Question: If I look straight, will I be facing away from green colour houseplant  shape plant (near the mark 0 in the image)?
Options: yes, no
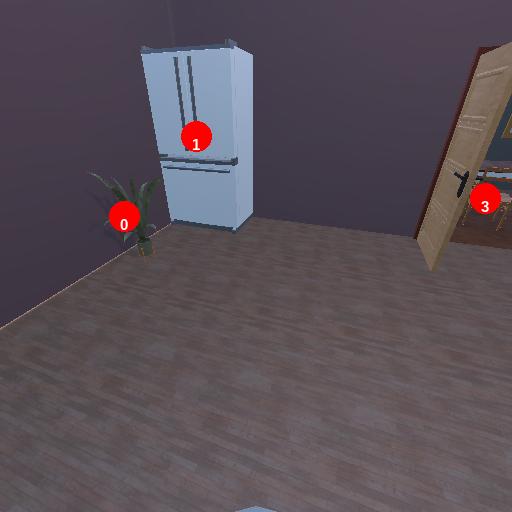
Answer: yes